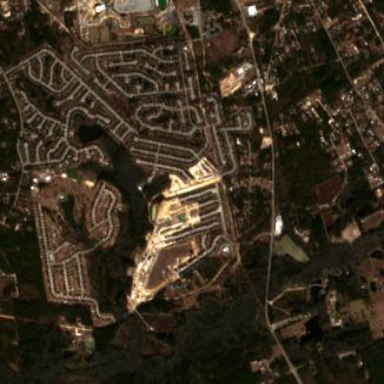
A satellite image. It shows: Single-family residential area within subdivision.